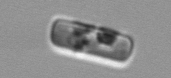
Label: Guinardia_delicatula